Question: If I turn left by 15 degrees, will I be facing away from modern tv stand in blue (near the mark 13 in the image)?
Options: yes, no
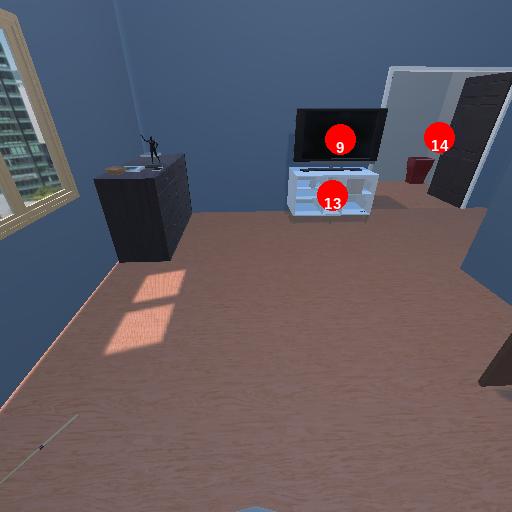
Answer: yes